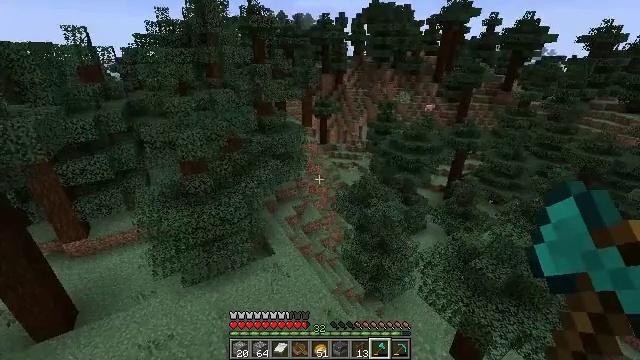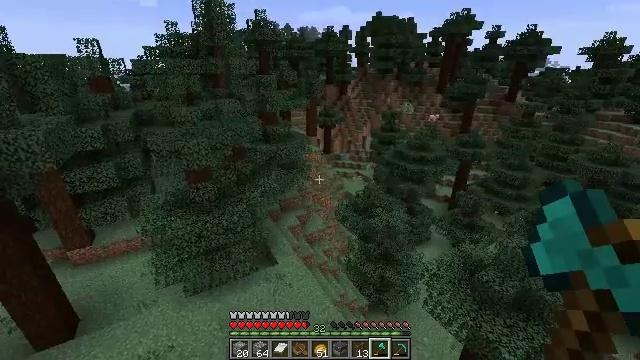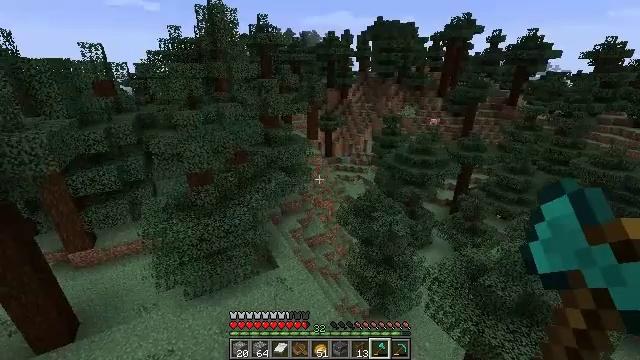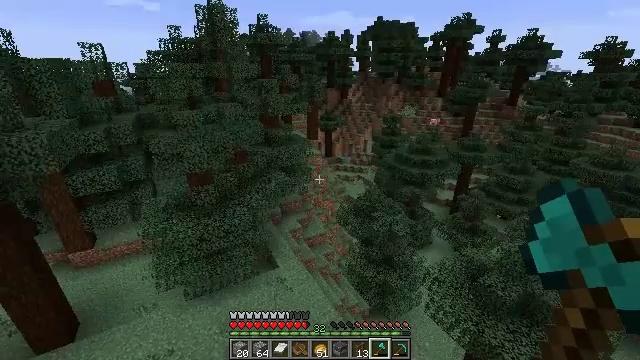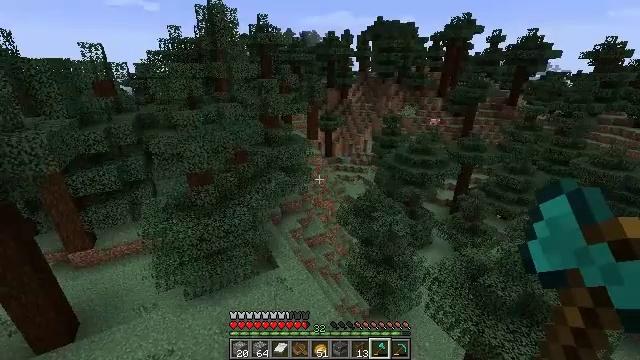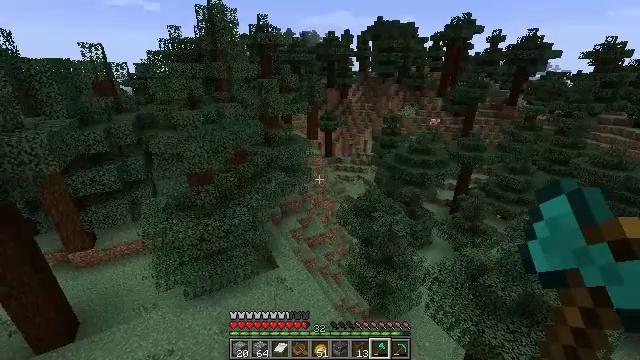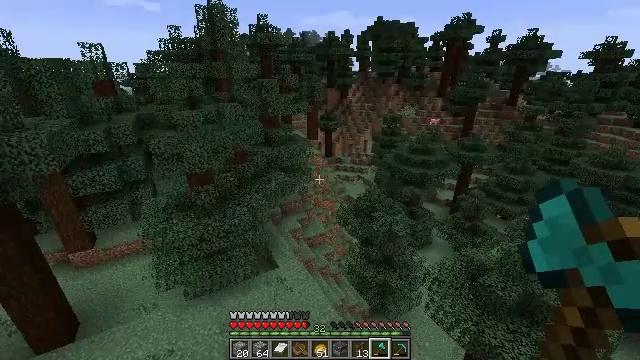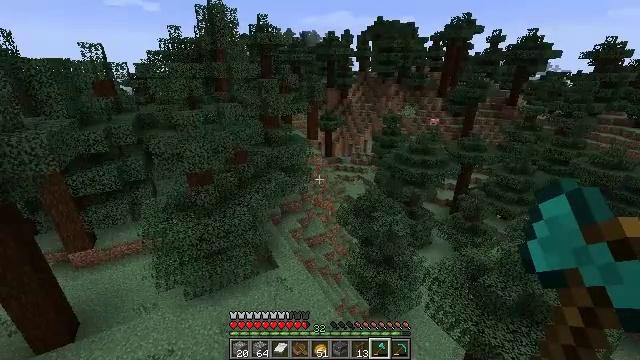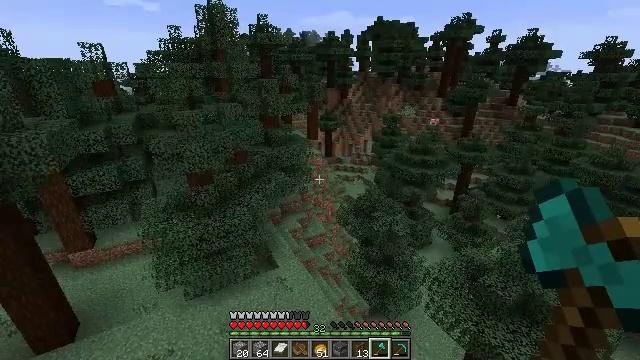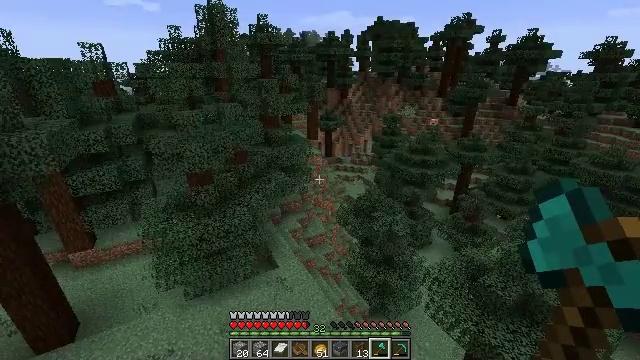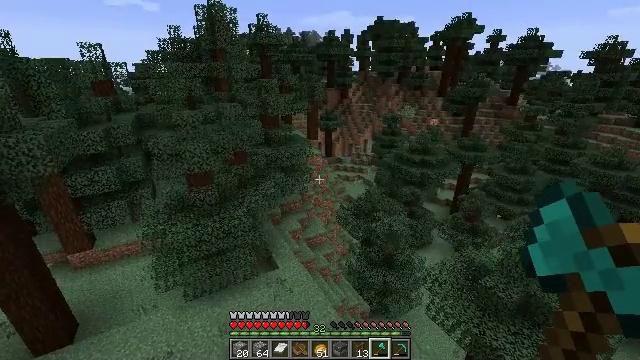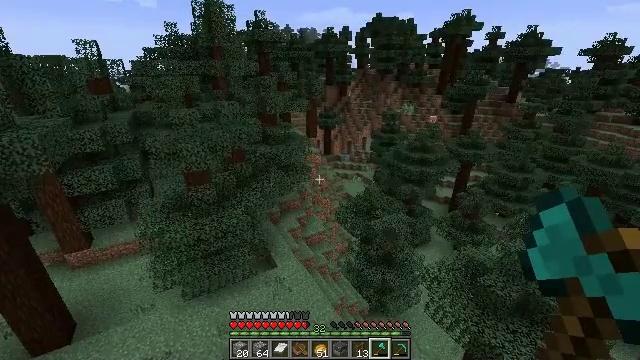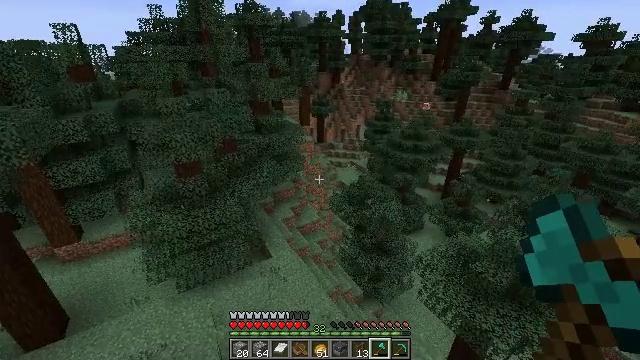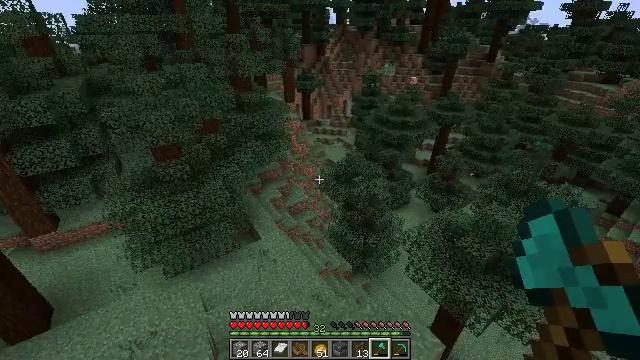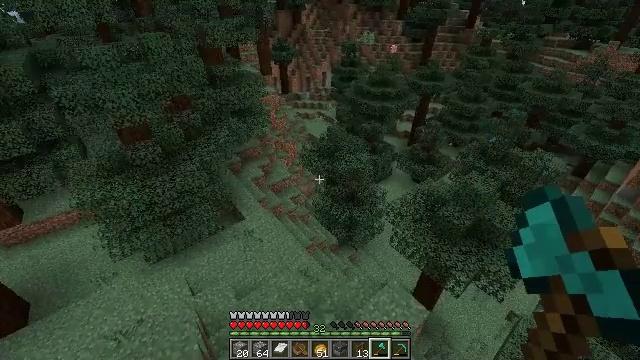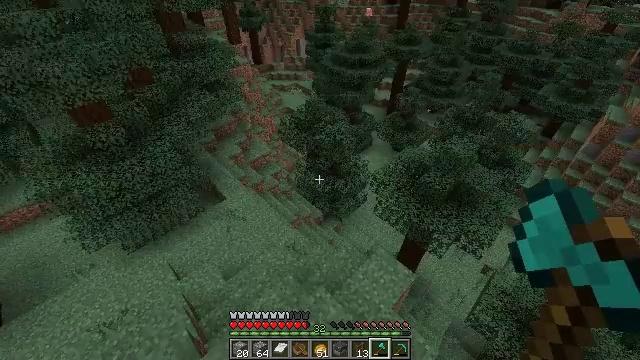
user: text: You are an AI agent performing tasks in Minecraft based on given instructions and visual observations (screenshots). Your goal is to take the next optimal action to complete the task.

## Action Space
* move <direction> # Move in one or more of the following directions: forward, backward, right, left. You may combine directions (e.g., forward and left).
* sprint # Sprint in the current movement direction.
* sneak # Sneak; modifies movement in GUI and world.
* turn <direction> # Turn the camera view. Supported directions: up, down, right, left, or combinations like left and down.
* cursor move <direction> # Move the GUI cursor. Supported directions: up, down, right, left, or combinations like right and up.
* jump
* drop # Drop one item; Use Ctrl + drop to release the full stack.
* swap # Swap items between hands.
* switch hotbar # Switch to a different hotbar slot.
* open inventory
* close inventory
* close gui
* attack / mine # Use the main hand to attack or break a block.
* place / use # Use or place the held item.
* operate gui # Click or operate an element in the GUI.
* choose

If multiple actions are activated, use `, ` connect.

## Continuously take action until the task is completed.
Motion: motion action
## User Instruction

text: Remove a spruce boat from the inventory.
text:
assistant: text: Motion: turn up
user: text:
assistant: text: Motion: no_op
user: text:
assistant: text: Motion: no_op
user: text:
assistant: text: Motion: no_op
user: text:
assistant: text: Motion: no_op
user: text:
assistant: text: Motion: no_op
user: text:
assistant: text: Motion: no_op
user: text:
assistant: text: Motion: no_op
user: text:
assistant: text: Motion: no_op
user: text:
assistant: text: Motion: move forward
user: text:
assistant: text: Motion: move forward
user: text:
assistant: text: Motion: move forward, turn right and down
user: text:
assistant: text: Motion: move forward, turn right and down
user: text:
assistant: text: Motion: move forward, turn right and down
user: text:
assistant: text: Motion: move forward, turn right and down
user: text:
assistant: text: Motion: move forward, turn right and down
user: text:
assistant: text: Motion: move forward, turn right and down
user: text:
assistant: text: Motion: move forward, turn right and down
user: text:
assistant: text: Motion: move forward, turn right and down
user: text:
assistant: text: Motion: move forward, turn right and down
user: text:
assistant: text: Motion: move forward, turn right and down
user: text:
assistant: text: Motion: move forward, turn right
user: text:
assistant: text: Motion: move forward
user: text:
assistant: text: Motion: move forward
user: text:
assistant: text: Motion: move forward
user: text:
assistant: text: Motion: move forward
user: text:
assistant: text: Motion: move forward
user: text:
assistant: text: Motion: move forward
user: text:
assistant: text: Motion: move forward
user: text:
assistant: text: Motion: move forward